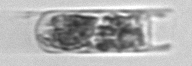
Label: Hemiaulus